Question: I'm trying to implement my own little alarm clock desktop app in C++ with the ctime library. Seemed easy at first, but I've had several unexpected problems, that have disappeared just as unexpectedly. Now I'm left with my time_t variable 'timeAlarm' not being initialized properly.
Since time_t is like a timestamp that represents the seconds passed since 00:00:00 1.1.1970 and is declared as 'long' (signed integer type) in the ctime library, I initialize 'timeAlarm' to be 22 o'clock (10pm) as '(time_t)(22*60*60)'.
However, when I set the static window's text with 'SetWindowText()' to 'timeAlarm' via 'strftime()', it always outputs "01:00:00". The "remaining time" has next midnight as zero time.
So do I initialize 'timeAlarm' incorrectly or do I use 'difftime' for the wrong purpose? What could be going wrong?
The following is a picture of what the app shows:

The following is all the code.
'''
#include <windows.h>
#include <ctime>
#include <string>
#include "resources.h"
HWND hwndMain;
HWND hwndTimeNow;
time_t timeNow;
HWND hwndTimeAlarm;
time_t timeAlarm;
HWND hwndTimeRemaining;
time_t timeRemaining;
UINT_PTR timerID;
// Converts time_t to std::string
std::string time_tToStr(time_t * ptr){
char timeString[16];
strftime(timeString,sizeof(timeString),"%X",localtime(ptr));
return timeString;
};
// Sets window text to time string from time_t value
void time_tToWindowText(HWND hwnd, time_t * ptr){
SetWindowText(hwnd,time_tToStr(ptr).c_str());
};
LRESULT CALLBACK WndProc(HWND hwnd, UINT Message, WPARAM wParam, LPARAM lParam) {
switch(Message) {
case WM_CREATE: {
// Present time
CreateWindow("STATIC", "Zeit", WS_CHILD | WS_VISIBLE, 10, 10, 100, 15, hwnd, NULL, NULL, NULL);
hwndTimeNow = CreateWindow("STATIC", NULL, WS_CHILD | WS_VISIBLE, 120, 10, 200, 15, hwnd, NULL, NULL, NULL);
// Alarm time
CreateWindow("STATIC", "Alarmzeit", WS_CHILD | WS_VISIBLE, 10, 35, 100, 15, hwnd, NULL, NULL, NULL);
hwndTimeAlarm = CreateWindow("STATIC", NULL, WS_CHILD | WS_VISIBLE, 120, 35, 200, 15, hwnd, NULL, NULL, NULL);
time_tToWindowText(hwndTimeAlarm,&timeAlarm);
// Remaining time
CreateWindow("STATIC", "Countdown", WS_CHILD | WS_VISIBLE, 10, 60, 100, 15, hwnd, NULL, NULL, NULL);
hwndTimeRemaining = CreateWindow("STATIC", NULL, WS_CHILD | WS_VISIBLE, 120, 60, 200, 15, hwnd, NULL, NULL, NULL);
break;
}
case WM_TIMER: { // Runs once a second
timeNow = time(NULL);
timeNow = (time_t)(timeNow%(60*60*24)); // Get only daytime
time_tToWindowText(hwndTimeNow,&timeNow);
timeRemaining = (time_t)difftime(timeAlarm, timeNow);
time_tToWindowText(hwndTimeRemaining,&timeRemaining);
if (timeRemaining <= 0){
int ans = MessageBox(hwndMain, "22:00:00 - Alarm time reached.", "Alarm", MB_OK|MB_ICONINFORMATION);
PostQuitMessage(0);
break;
}
else
timerID = SetTimer(hwndMain, 0, 1000, NULL);
break;
}
case WM_DESTROY: {
KillTimer(hwnd,timerID);
PostQuitMessage(0);
break;
}
default:
return DefWindowProc(hwnd, Message, wParam, lParam);
}
return 0;
}
int WINAPI WinMain(HINSTANCE hInstance, HINSTANCE hPrevInstance, LPSTR lpCmdLine, int nCmdShow) {
WNDCLASSEX wc;
MSG Msg;
memset(&wc,0,sizeof(wc));
wc.cbSize = sizeof(WNDCLASSEX);
wc.lpfnWndProc = WndProc;
wc.hInstance = hInstance;
wc.hCursor = LoadCursor(NULL, IDC_ARROW);
wc.hbrBackground = (HBRUSH)(COLOR_BACKGROUND);
wc.lpszClassName = "WindowClass";
wc.hIcon = LoadIcon(GetModuleHandle(NULL), MAKEINTRESOURCE(IDI_MAINICON));
wc.hIconSm = (HICON)LoadImage(GetModuleHandle(NULL), MAKEINTRESOURCE(IDI_MAINICON), IMAGE_ICON, 16, 16, 0);
if (!RegisterClassEx(&wc)) {
MessageBox(NULL, "Window Registration Failed!","Error!",MB_ICONEXCLAMATION|MB_OK);
return 0;
}
hwndMain = CreateWindowEx(WS_EX_CLIENTEDGE,"WindowClass","Heia",WS_VISIBLE|WS_OVERLAPPEDWINDOW,
CW_USEDEFAULT,
CW_USEDEFAULT,
350,
150,
NULL,NULL,hInstance,NULL);
if (hwndMain == NULL) {
MessageBox(NULL, "Window Creation Failed!","Error!",MB_ICONEXCLAMATION|MB_OK);
return 0;
}
timeAlarm = (time_t)(22*60*60); // Set alarm time to 22 o'clock (10 pm)
PostMessage(hwndMain, WM_TIMER,0,0); // Kick off timer loop
while (GetMessage(&Msg, NULL, 0, 0) > 0) {
TranslateMessage(&Msg);
DispatchMessage(&Msg);
}
return Msg.wParam;
}
'''
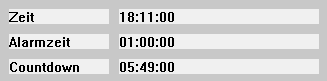
Answer: 'localtime' applies a time zone correction, assuming the time you feed it is in UTC. You're in a UTC+1 time zone, so it adds one hour.
The current time is OK because 'time' also works in UTC. In your example the UTC time should be 17:11:00.
The time shown for the alarm is wrong because you don't initialize it to 22:00 until after the text is set in the WM_CREATE handler. Evidently it initialized to 0, which is 01:00 when you add an hour.
The difference between 22:00:00 and 17:11:00 is 4:49:00. Add one hour for timezone adjustment and it's 5:59.
If you don't want the timezone adjustment applied at each conversion you should use 'gmtime' instead of 'localtime'.